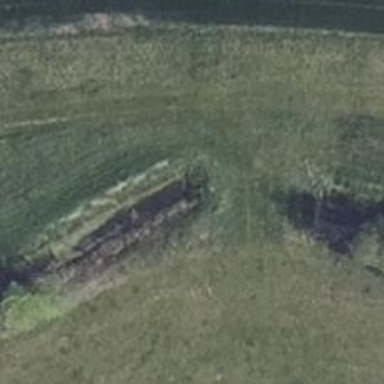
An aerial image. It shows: Culvert tunnel.